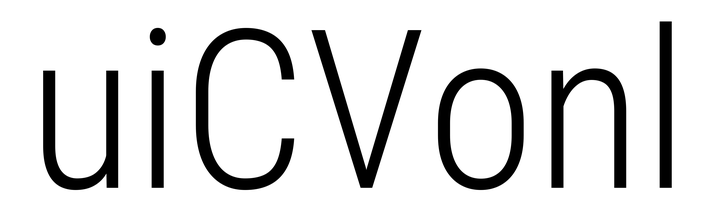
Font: Roboto_Condensed_Light